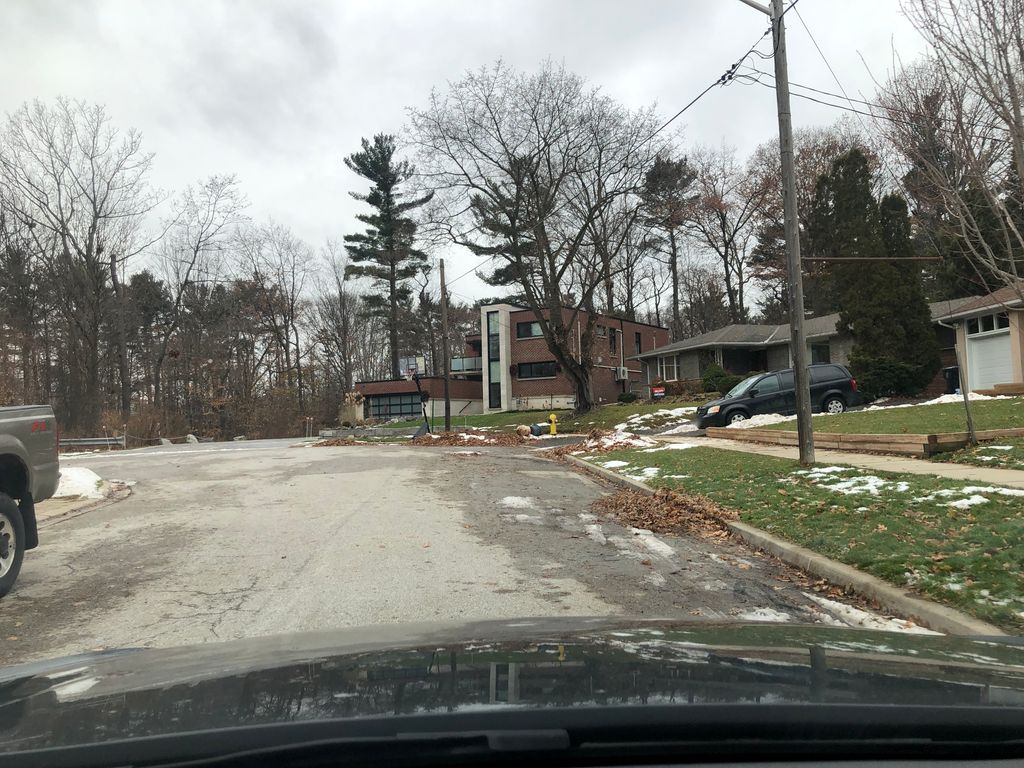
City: toronto